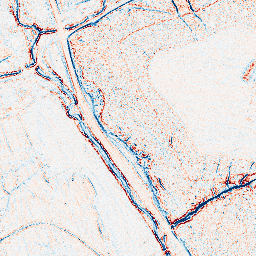
Category: edge_preserving
Decomposition family: bilateral
Decomposition parameters: d: 5
sigma_color: 75
sigma_space: 75
Upsampling method: regularized
Upsampling parameters: scale: 2
lambda_reg: 0.01
Upsampling scale: 2